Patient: sex M, age 58
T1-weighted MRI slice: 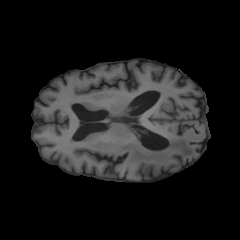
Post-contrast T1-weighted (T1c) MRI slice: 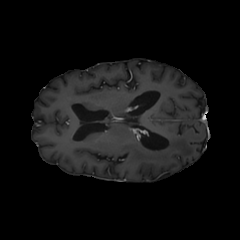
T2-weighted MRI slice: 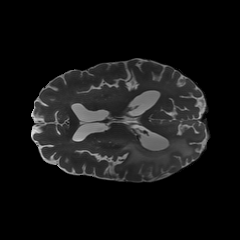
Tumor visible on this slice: yes
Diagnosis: Glioblastoma, IDH-wildtype
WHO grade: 4